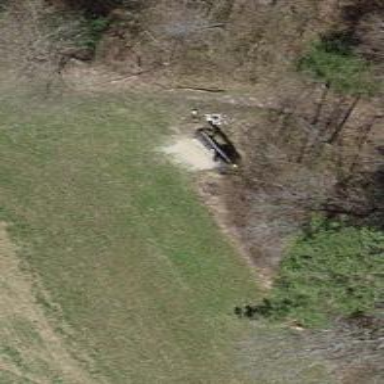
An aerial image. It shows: Bench for seating.